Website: lowes
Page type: payment
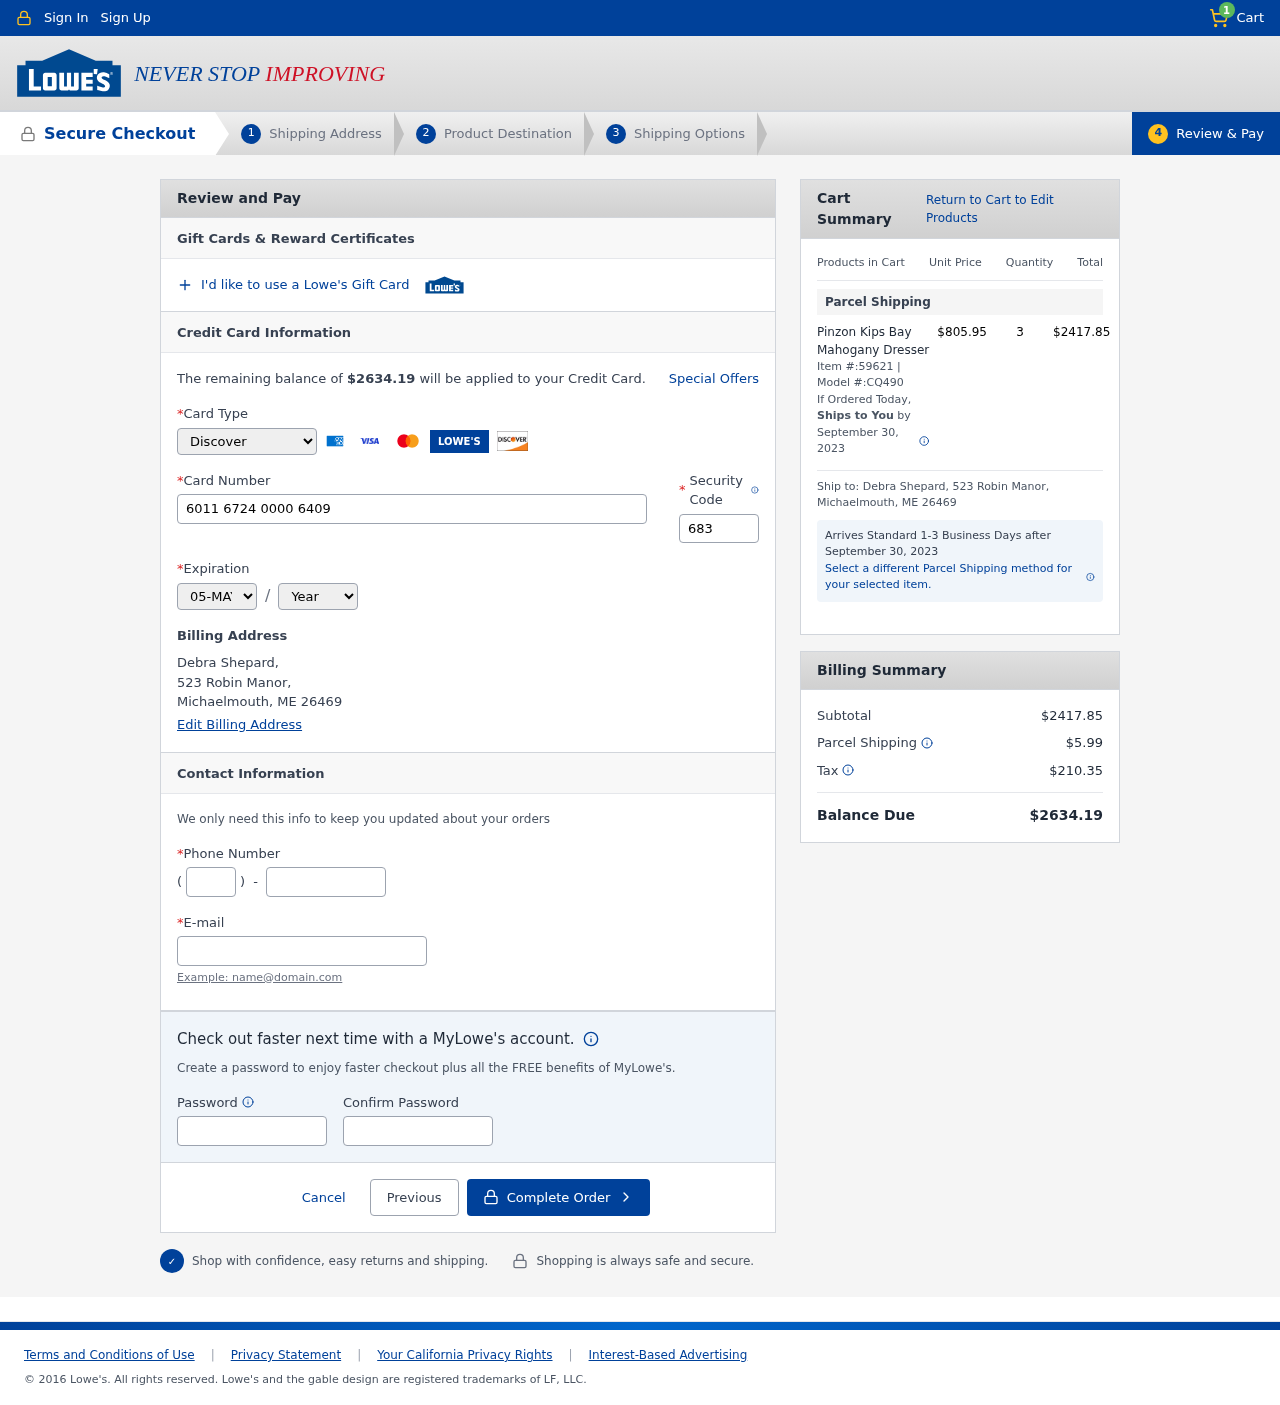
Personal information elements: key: PII_CARD_CVV
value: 683
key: PII_CARD_EXPIRY_MONTH
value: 05
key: PII_CARD_EXPIRY_YEAR
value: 27
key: PII_CARD_NUMBER
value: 6011 6724 0000 6409
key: PII_CARD_TYPE
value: Discover
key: PII_CITY_STATE_ZIP
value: Michaelmouth, ME 26469
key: PII_EMAIL
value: debra_shepard@hotmail.com
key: PII_FULLNAME
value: Debra Shepard,
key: PII_PHONE
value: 7516103819
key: PII_PHONE_AREA
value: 751
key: PII_STREET
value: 523 Robin Manor,
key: PII_FULLNAME2
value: Debra Shepard
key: PII_STREET2
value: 523 Robin Manor
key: PII_CITY_STATE_ZIP2
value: Michaelmouth, ME 26469
Product elements: key: PRODUCT1_NAME
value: Pinzon Kips Bay Mahogany Dresser
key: PRODUCT1_PRICE
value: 805.95
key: PRODUCT1_QUANTITY
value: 3
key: PRODUCT1_ITEM
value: Item #:59621
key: PRODUCT1_MODEL
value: Model #:CQ490
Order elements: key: ORDER_NUM_ITEMS
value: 1
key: ORDER_TOTAL
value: $2634.19
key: ORDER_SHIPPING_DATE
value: September 30, 2023
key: ORDER_SUBTOTAL
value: $2417.85
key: ORDER_SHIPPING_DATE2
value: September 30, 2023
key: ORDER_SHIPPING_COST
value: $5.99
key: ORDER_TAX
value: $210.35